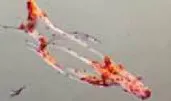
With yellow birefringence under polarized light.
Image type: pathology (congo_red)